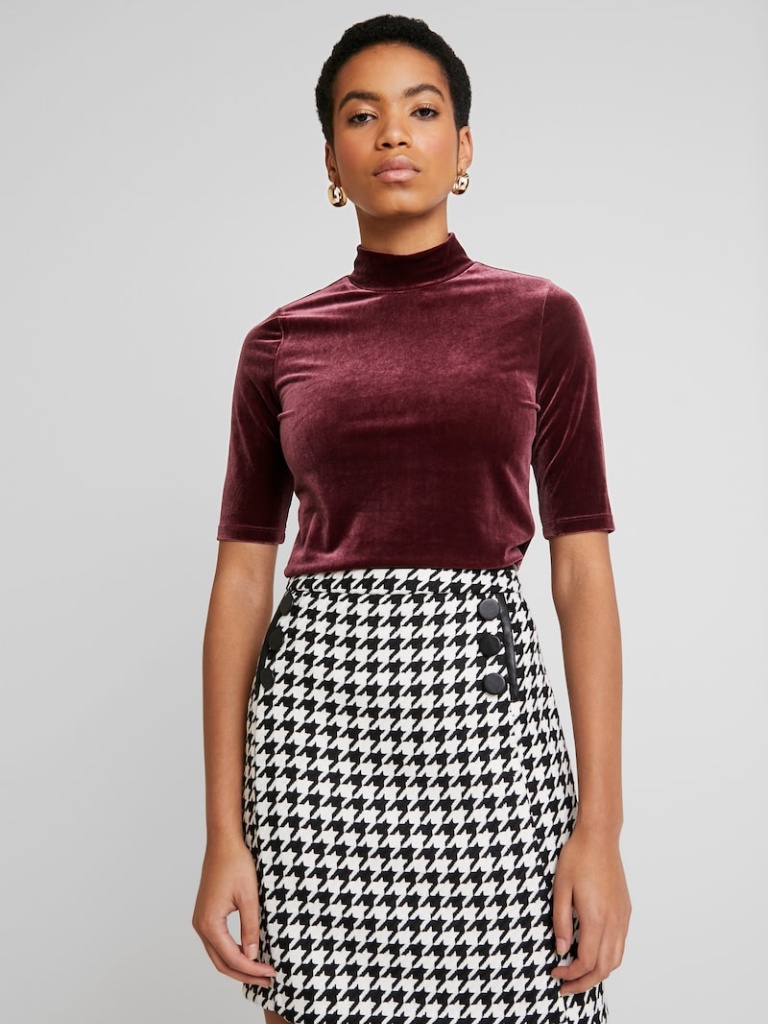
velvet tight short sleeve hip length Fully Tucked in turtleneck t-shirt